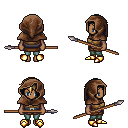
a pixel art fantasy rpg character, female body template, human, dark skin, leather chest armor, teal pants, blonde short bangs hairstyle, cloth hood, gold boots, spear, four views (front, back, left, right), 2x2 character sprite sheet, small pixel art, hard edges, no anti-aliasing